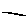
Label: line